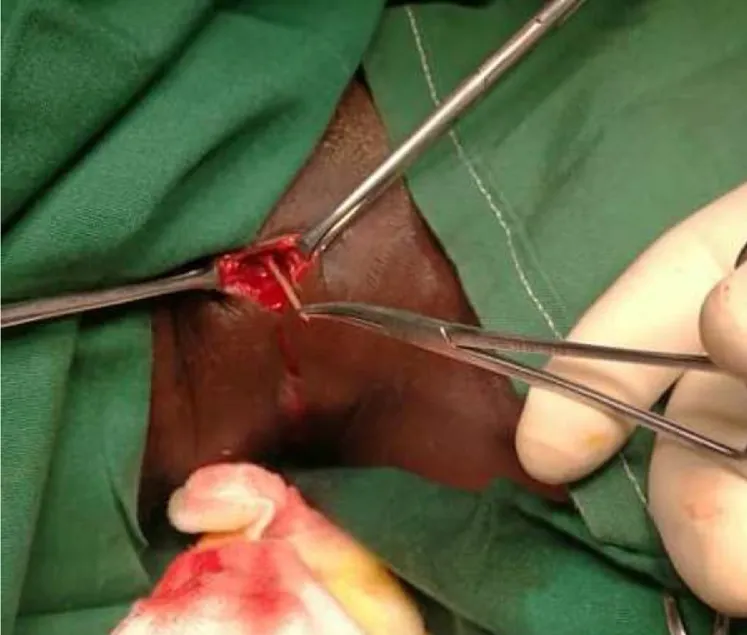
2 cm foreign body extraction through right cervicotomy.
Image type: medical_photograph (other_medical_photograph)